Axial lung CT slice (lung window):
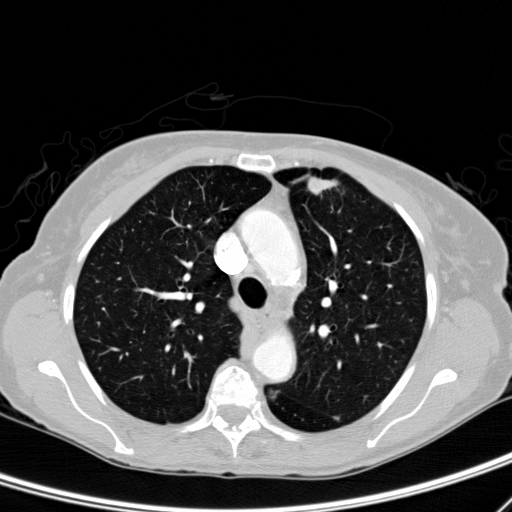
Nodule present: yes
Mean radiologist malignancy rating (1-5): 5